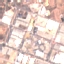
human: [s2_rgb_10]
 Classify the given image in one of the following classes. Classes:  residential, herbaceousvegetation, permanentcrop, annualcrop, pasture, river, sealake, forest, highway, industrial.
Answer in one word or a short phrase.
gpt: Industrial